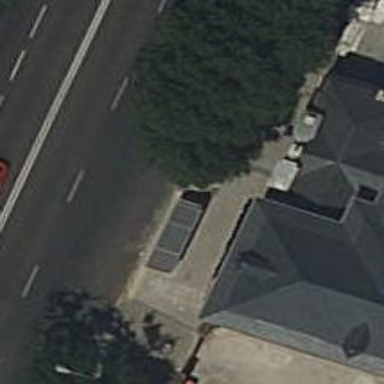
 serving as platform for public transportation."